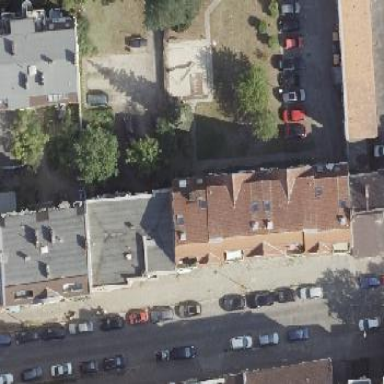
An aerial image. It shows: Building with hipped roof shape.